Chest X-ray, PA view. Patient: 16 years old, sex M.
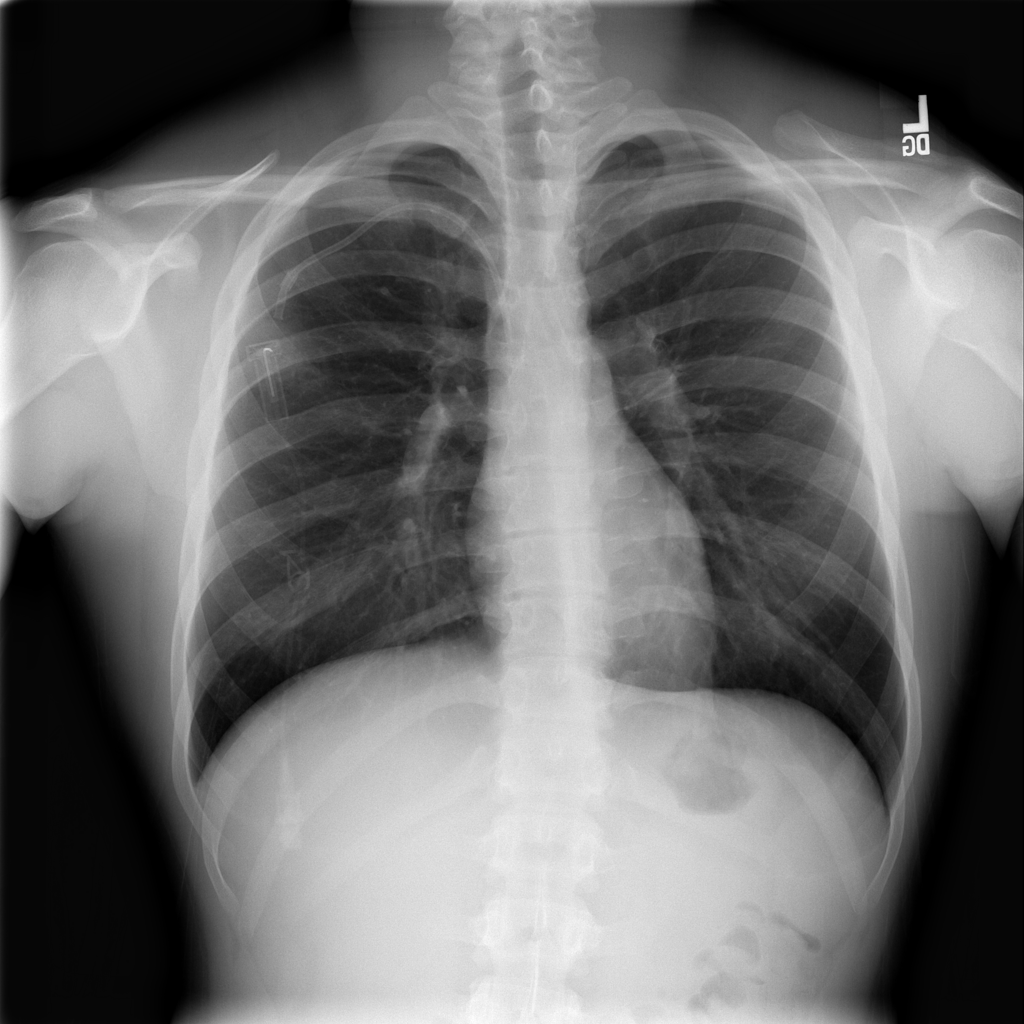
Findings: No Finding